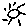
Label: sun